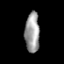
Tissue: prostate
Cell type: Myeloid cells
Senescence score: 0.7082
Nuclear area (px): 572
Mean DAPI intensity: 156.332